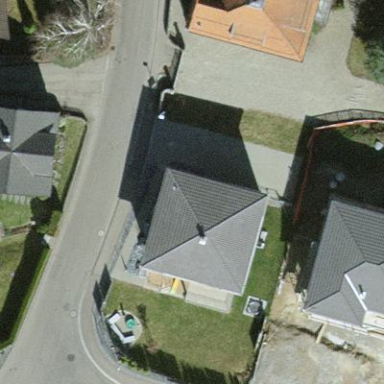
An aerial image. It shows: House with pyramidal roof shape.